Question: I have retrieved all pixels from a png image which looks like this...
I started to get all filled lines horizontal to get the start end pixel of each line .... as I scan horizontal I get also the vertical lines in horizontal layer.... I guess it is possible to code all manually but it takes time.... my question is has anyone experience with opencv,imageJ or other to tell if any of this libs could solve the problem... I am also open for any algorithm suggestion.... (using Java)....
-> The biggest problem is the thickness of the lines between 1 and 4 pixels otherwise I could easily retrieve the joint points
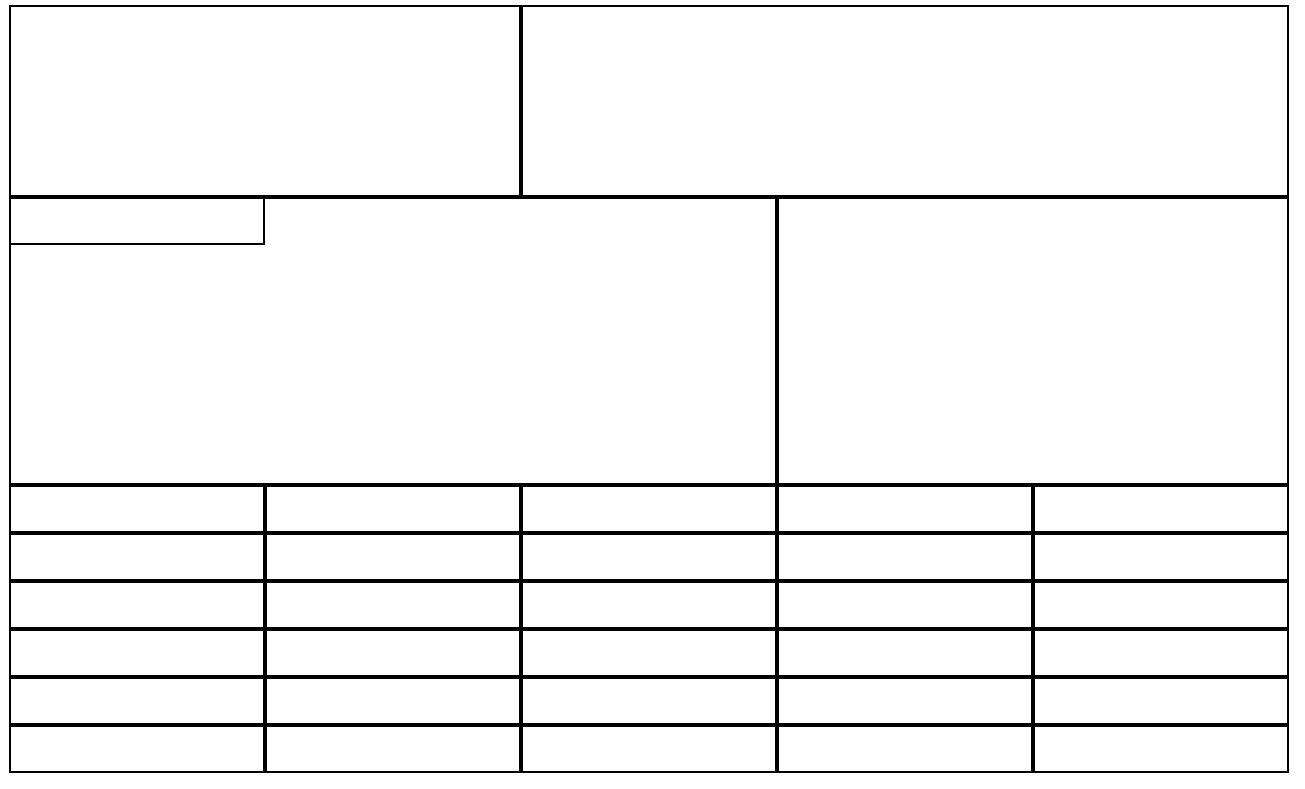
Answer: Here is a possible solution using image morphology. The code below is in C++ since I only have little experience with Java.
To solve your problem, you need:
- <URL>
The bad news is both operations is not yet supported in OpenCV as of version 2.4.3. The good news is I have implemented both operations, the code is available on my blog:
- <URL>
I will be using my 'thinning()' and 'hitmiss()' functions and your test image.
After loading the image, convert it to single-channel binary image.
'''
cv::Mat im = cv::imread("D1Xnm.png");
cv::Mat bw;
cv::cvtColor(im, bw, CV_BGR2GRAY);
cv::threshold(~bw, bw, 0, 255, CV_THRESH_BINARY | CV_THRESH_OTSU);
'''

Since the width of the lines vary from 1 to 4 pixels perform thinning to get one-width lines.
'''
thinning(bw);
'''

From the thinned image, notice that there are perfect and not perfect joint points as shown in the figure below.

To cover both the perfect and imperfect joint points, we need the following kernels for the hit-or-miss transform.
'''
std::vector<cv::Mat> k;
k.push_back((cv::Mat_<char>(5,5) << -1,-1, 0,-1,-1,
-1,-1, 0,-1,-1,
0, 0, 0, 0, 1,
-1,-1, 0, 0,-1,
-1,-1, 1,-1,-1 ));
k.push_back((cv::Mat_<char>(5,5) << -1,-1, 0,-1,-1,
-1,-1, 0,-1,-1,
1, 0, 0, 0, 0,
-1, 0, 0,-1,-1,
-1,-1, 1,-1,-1 ));
k.push_back((cv::Mat_<char>(5,5) << -1,-1, 1,-1,-1,
-1,-1, 0,-1,-1,
1, 0, 0, 0, 0,
-1, 0, 0,-1,-1,
-1,-1, 0,-1,-1 ));
k.push_back((cv::Mat_<char>(5,5) << -1,-1, 1,-1,-1,
-1,-1, 0,-1,-1,
0, 0, 0, 0, 1,
-1,-1, 0, 0,-1,
-1,-1, 0,-1,-1 ));
cv::Mat dst = cv::Mat::zeros(bw.size(), CV_8U);
for (int i = 0; i < k.size(); i++)
{
cv::Mat tmp;
hitmiss(bw, tmp, k[i]);
dst |= tmp;
}
'''

Open the original image to make the result clearer.
The joint points successfully located, draw it on the original image.
'''
std::vector<std::vector<cv::Point> > cnt;
cv::findContours(dst.clone(), cnt, CV_RETR_EXTERNAL, CV_CHAIN_APPROX_SIMPLE);
cv::drawContours(im, cnt, -1, CV_RGB(255,0,0), 10);
'''

---
For the sake of completeness, here is the full code. With some efforts you can port it to Java.
'''
#include <opencv2/imgproc/imgproc.hpp>
#include <opencv2/highgui/highgui.hpp>
void thinningIteration(cv::Mat& im, int iter)
{
cv::Mat marker = cv::Mat::zeros(im.size(), CV_8UC1);
for (int i = 1; i < im.rows; i++)
{
for (int j = 1; j < im.cols; j++)
{
uchar p2 = im.at<uchar>(i-1, j);
uchar p3 = im.at<uchar>(i-1, j+1);
uchar p4 = im.at<uchar>(i, j+1);
uchar p5 = im.at<uchar>(i+1, j+1);
uchar p6 = im.at<uchar>(i+1, j);
uchar p7 = im.at<uchar>(i+1, j-1);
uchar p8 = im.at<uchar>(i, j-1);
uchar p9 = im.at<uchar>(i-1, j-1);
int A = (p2 == 0 && p3 == 1) + (p3 == 0 && p4 == 1) +
(p4 == 0 && p5 == 1) + (p5 == 0 && p6 == 1) +
(p6 == 0 && p7 == 1) + (p7 == 0 && p8 == 1) +
(p8 == 0 && p9 == 1) + (p9 == 0 && p2 == 1);
int B = p2 + p3 + p4 + p5 + p6 + p7 + p8 + p9;
int m1 = iter == 0 ? (p2 * p4 * p6) : (p2 * p4 * p8);
int m2 = iter == 0 ? (p4 * p6 * p8) : (p2 * p6 * p8);
if (A == 1 && (B >= 2 && B <= 6) && m1 == 0 && m2 == 0)
marker.at<uchar>(i,j) = 1;
}
}
im &= ~marker;
}
void thinning(cv::Mat& im)
{
im /= 255;
cv::Mat prev = cv::Mat::zeros(im.size(), CV_8UC1);
cv::Mat diff;
do {
thinningIteration(im, 0);
thinningIteration(im, 1);
cv::absdiff(im, prev, diff);
im.copyTo(prev);
}
while (cv::countNonZero(diff) > 0);
im *= 255;
}
void hitmiss(cv::Mat& src, cv::Mat& dst, cv::Mat& kernel)
{
CV_Assert(src.type() == CV_8U && src.channels() == 1);
cv::Mat k1 = (kernel == 1) / 255;
cv::Mat k2 = (kernel == -1) / 255;
cv::normalize(src, src, 0, 1, cv::NORM_MINMAX);
cv::Mat e1, e2;
cv::erode(src, e1, k1, cv::Point(-1,-1), 1, cv::BORDER_CONSTANT, cv::Scalar(0));
cv::erode(1 - src, e2, k2, cv::Point(-1,-1), 1, cv::BORDER_CONSTANT, cv::Scalar(0));
dst = e1 & e2;
}
int main()
{
cv::Mat im = cv::imread("D1Xnm.png");
if (im.empty())
return -1;
cv::Mat bw;
cv::cvtColor(im, bw, CV_BGR2GRAY);
cv::threshold(~bw, bw, 0, 255, CV_THRESH_BINARY | CV_THRESH_OTSU);
thinning(bw);
std::vector<cv::Mat> k;
k.push_back((cv::Mat_<char>(5,5) << -1,-1, 0,-1,-1,
-1,-1, 0,-1,-1,
0, 0, 0, 0, 1,
-1,-1, 0, 0,-1,
-1,-1, 1,-1,-1 ));
k.push_back((cv::Mat_<char>(5,5) << -1,-1, 0,-1,-1,
-1,-1, 0,-1,-1,
1, 0, 0, 0, 0,
-1, 0, 0,-1,-1,
-1,-1, 1,-1,-1 ));
k.push_back((cv::Mat_<char>(5,5) << -1,-1, 1,-1,-1,
-1,-1, 0,-1,-1,
1, 0, 0, 0, 0,
-1, 0, 0,-1,-1,
-1,-1, 0,-1,-1 ));
k.push_back((cv::Mat_<char>(5,5) << -1,-1, 1,-1,-1,
-1,-1, 0,-1,-1,
0, 0, 0, 0, 1,
-1,-1, 0, 0,-1,
-1,-1, 0,-1,-1 ));
cv::Mat dst = cv::Mat::zeros(bw.size(), CV_8U);
for (int i = 0; i < k.size(); i++)
{
cv::Mat tmp;
hitmiss(bw, tmp, k[i]);
dst |= tmp;
}
std::vector<std::vector<cv::Point> > cnt;
cv::findContours(dst.clone(), cnt, CV_RETR_EXTERNAL, CV_CHAIN_APPROX_SIMPLE);
cv::drawContours(im, cnt, -1, CV_RGB(255,0,0), 10);
cv::imshow("src", im);
cv::imshow("bw", bw*255);
cv::imshow("dst", dst*255);
cv::waitKey();
return 0;
}
'''